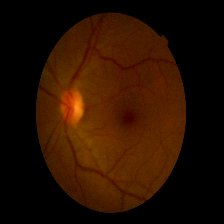
Diabetic retinopathy grade: Mild